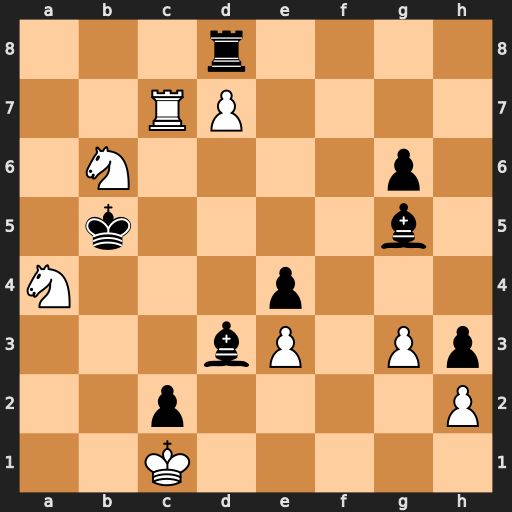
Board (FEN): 3r4/2RP4/1N4p1/1k4b1/N3p3/3bP1Pp/2p4P/2K5
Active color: w
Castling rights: -
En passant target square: -
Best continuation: Rc5+ Kb4 Rxg5